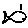
Label: fish